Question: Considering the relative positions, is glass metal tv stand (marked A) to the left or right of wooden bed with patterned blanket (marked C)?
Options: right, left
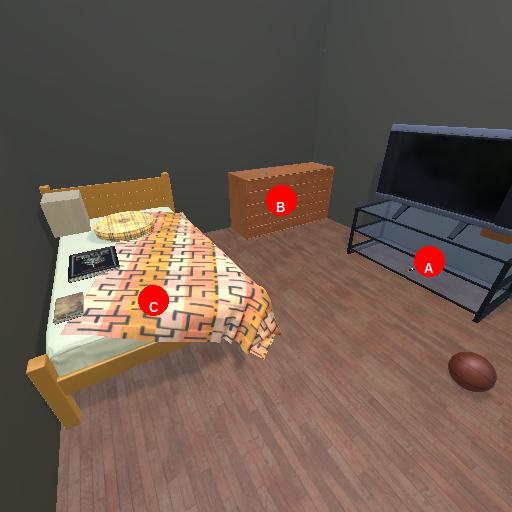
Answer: right